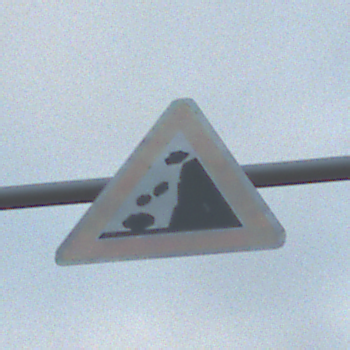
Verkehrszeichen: SteinschlagRechts
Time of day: SunriseSunset
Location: Outdoor (RoadRail)
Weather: PartlyCloudy
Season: NotSpecified
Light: Natural